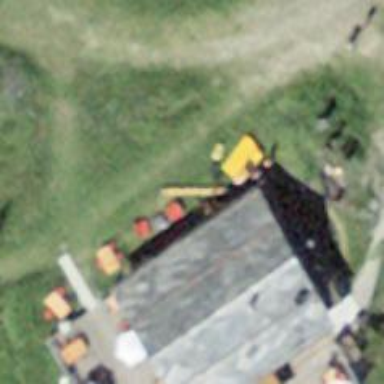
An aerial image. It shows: Restaurant.